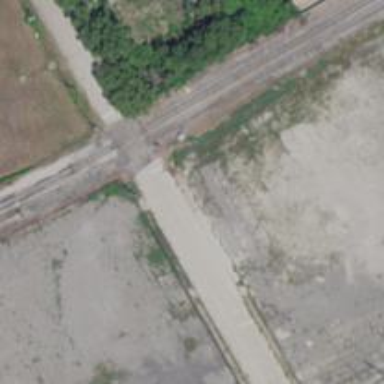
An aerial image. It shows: Level crossing along the railway.